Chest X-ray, PA view. Patient: 40 years old, sex M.
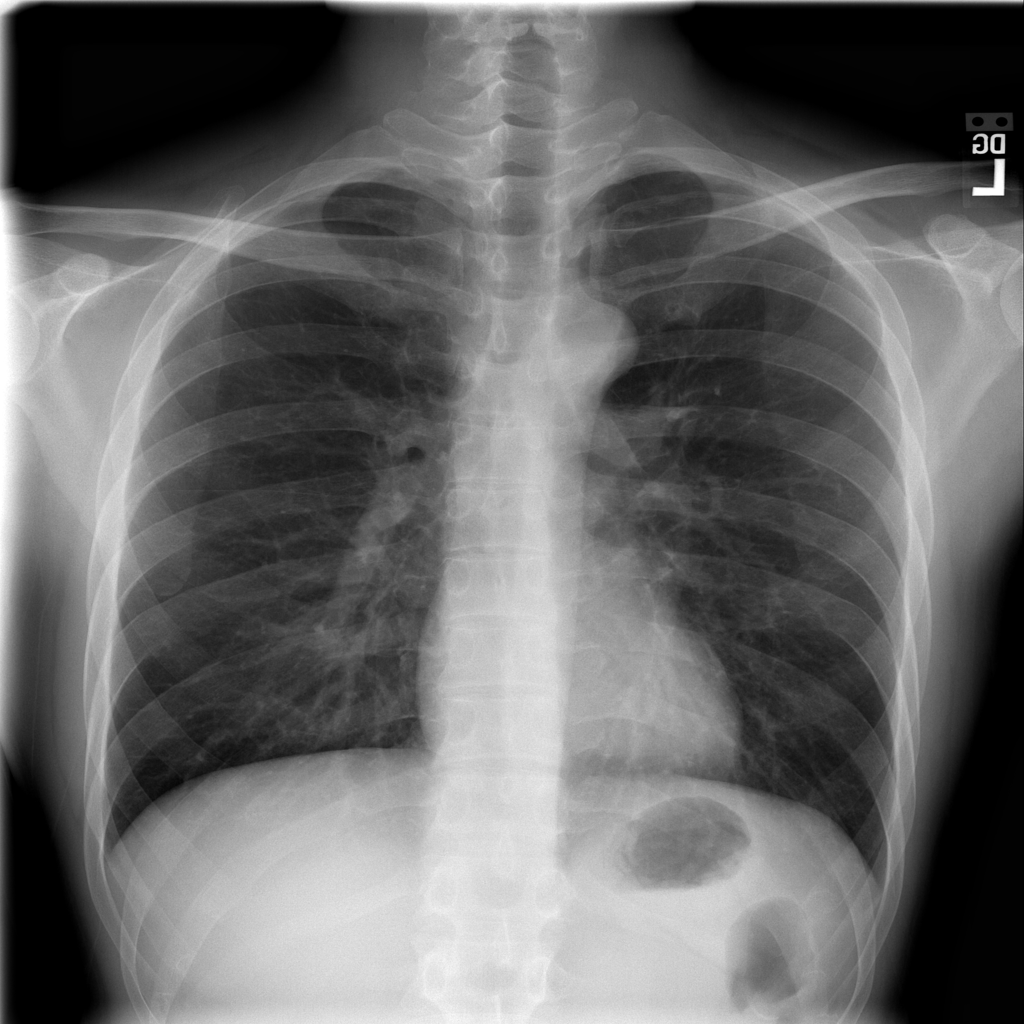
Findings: No Finding